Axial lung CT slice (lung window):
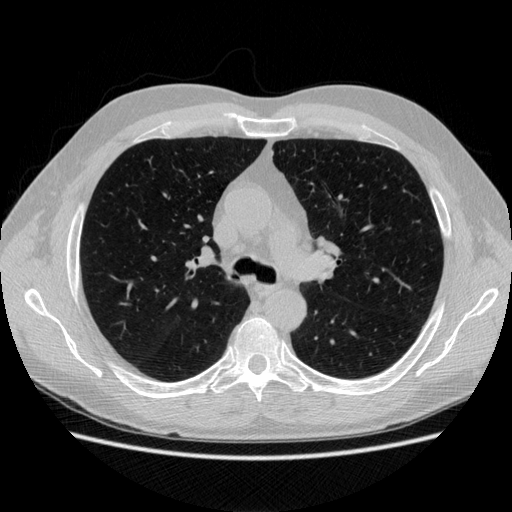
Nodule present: no